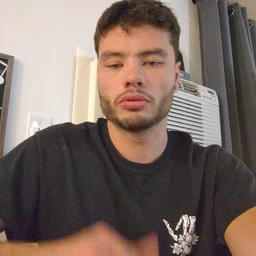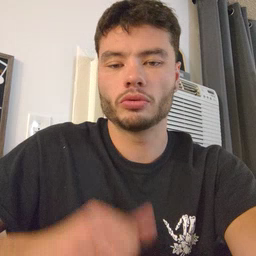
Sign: green